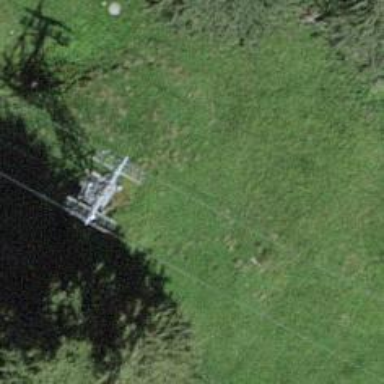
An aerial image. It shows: Pylon for aerialway.